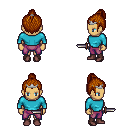
a pixel art fantasy rpg character, female body template, human, tanned skin, teal long-sleeve shirt, magenta pants, brunette short topknot hairstyle, silver tiara, maroon shoes, dagger, four views (front, back, left, right), 2x2 character sprite sheet, small pixel art, hard edges, no anti-aliasing